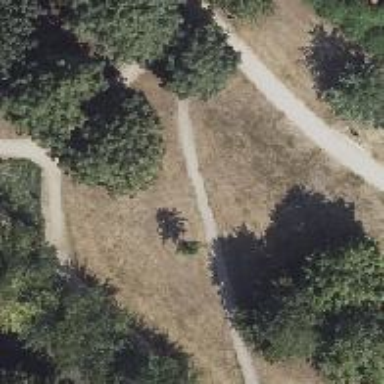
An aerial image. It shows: Park with broadleaved deciduous trees.